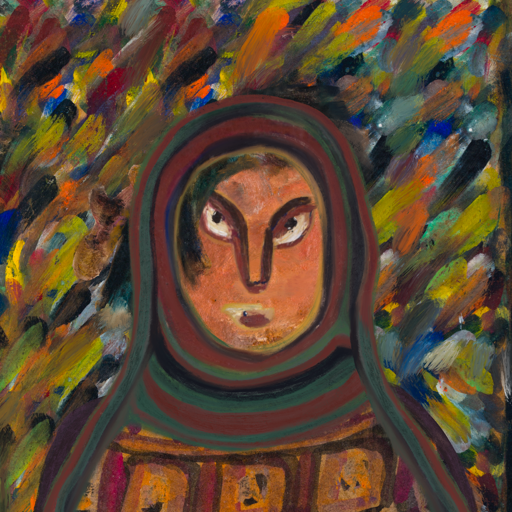
Background: An_Impression, Head And Neck Front: Boggyland, Face Front: After_Raid, Bust: Doll, Hair Front: Pipe, Head Accessory: After_Raid_Scarf, Second Necklace: Blank, Necklace: Blank, Baby: Blank